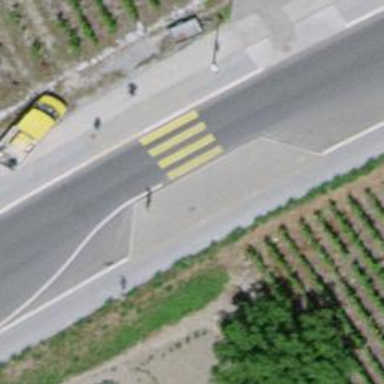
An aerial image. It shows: Kerb serving as barrier.